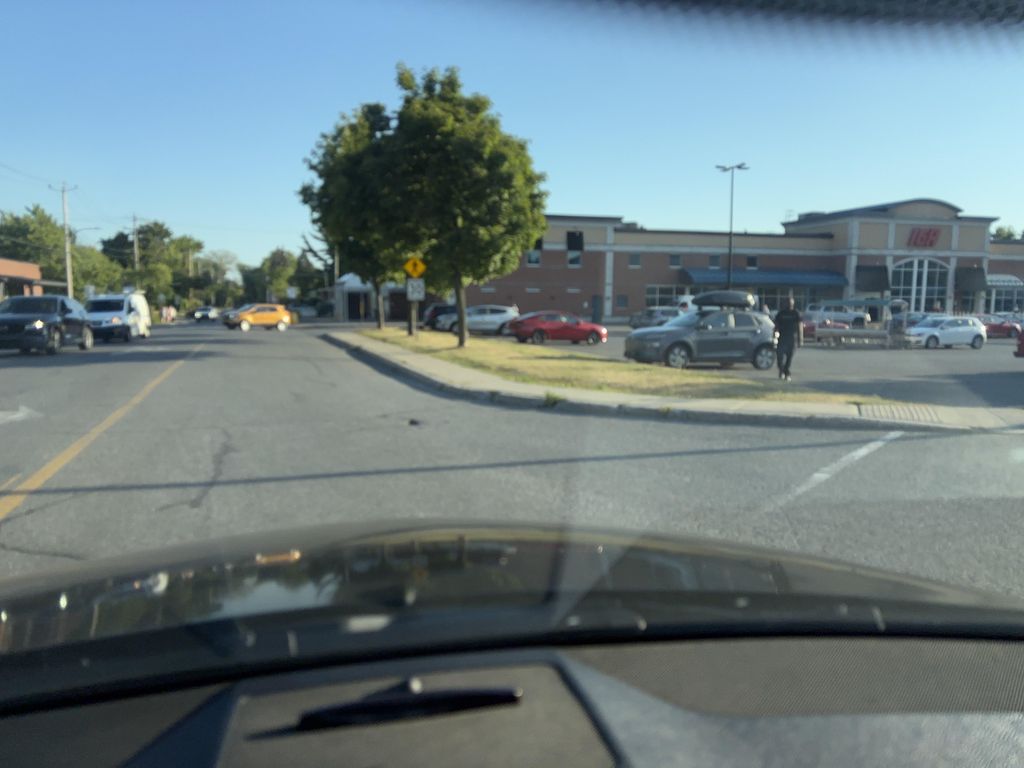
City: montreal